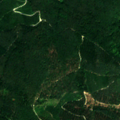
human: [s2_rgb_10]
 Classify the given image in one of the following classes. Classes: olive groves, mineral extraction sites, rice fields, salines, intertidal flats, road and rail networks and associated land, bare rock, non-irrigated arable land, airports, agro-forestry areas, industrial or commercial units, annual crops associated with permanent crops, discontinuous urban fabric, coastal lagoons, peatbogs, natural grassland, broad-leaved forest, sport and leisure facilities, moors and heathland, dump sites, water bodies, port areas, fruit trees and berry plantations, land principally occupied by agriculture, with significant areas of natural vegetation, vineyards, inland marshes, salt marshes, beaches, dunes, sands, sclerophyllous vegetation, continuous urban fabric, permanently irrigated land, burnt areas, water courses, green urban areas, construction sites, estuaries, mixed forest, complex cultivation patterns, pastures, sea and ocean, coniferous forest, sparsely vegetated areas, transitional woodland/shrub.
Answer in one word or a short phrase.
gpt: broad-leaved forest, coniferous forest, mixed forest